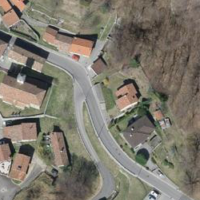
EUNIS habitat code: 55
Species observed at this site:
Asplenium trichomanes
Senecio vulgaris